Aerial crown-view tile of a tropical tree (Barro Colorado Island, Panama), acquired 20250414:
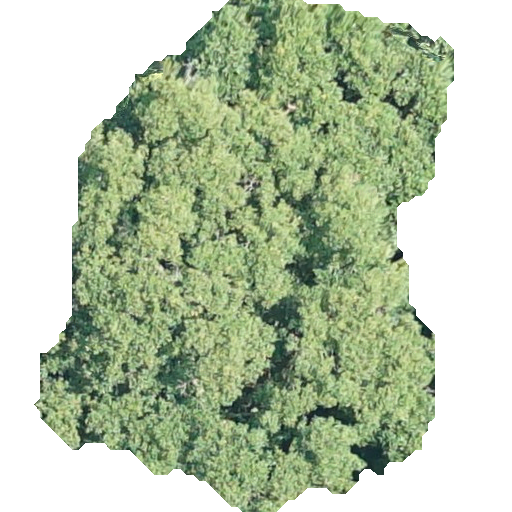
Species: Hieronyma alchorneoides
GBIF accepted scientific name: Hieronyma alchorneoides
Crown area: 232.32 m²